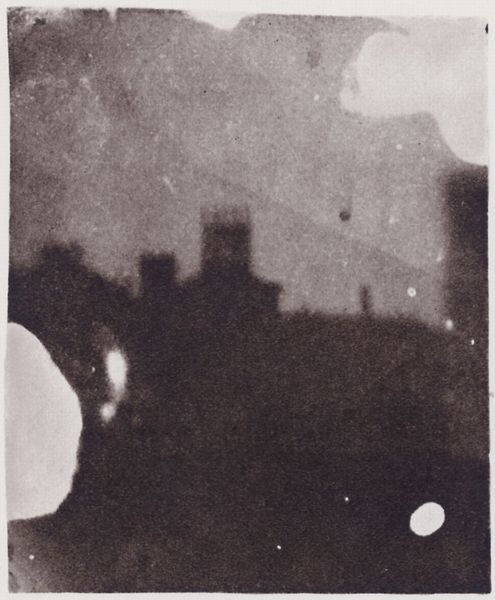
Titel: Häuser
Künstler: Hippolyte Bayard
Schlagwörter: dunkel, himmel, schatten, weiß, wolken, stadt, abend, flou, grau, hell, licht, lichter, nacht, schwarz, dach, gebäude, haus, alt, architektur, rahmen, bild, häuser, kirche, blatt, england, schornstein, turm, fassade, fassaden, risse, dorf, dächer, mauer, schornsteine, hof, silhouette, streifen, lciht, geländer, silouette, umriss, zinnen, unscharf, foto, fotografie, photographie, punkte, mond, burg, türme, dom, bomben, festung, schwarz-weiss, loch, löcher, schema, fleck, photo, flecken, fragment, kaputt, verschwommen, dunke, verwischt, untersicht, film, fleckig, lichtreflex, schemen, graustufen, fotographie, blasen, klecks, tropfen, bauten, zinne, fehler, hebäude, flecke, versuch, erste, knicke, unschärfe, experiment, beschädigt, unwirklich, daguerrotypie, verblasst, regentropfen, verwaschen, daguerre, atget, belichtet, man ray, ufo, laterna magica, abbott, fotoexperiment, fflecken, mißraten, polaroit, nagativ, silberjodit